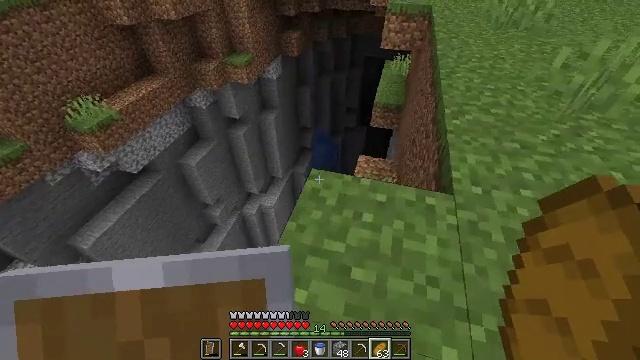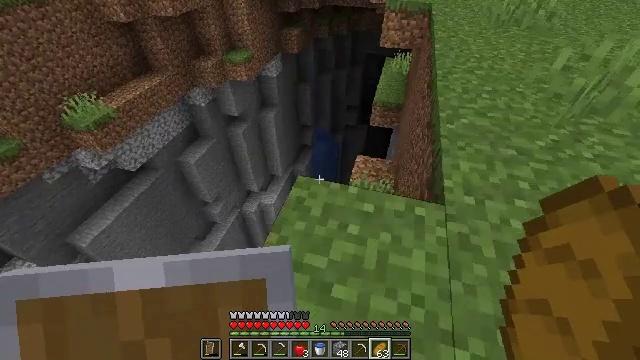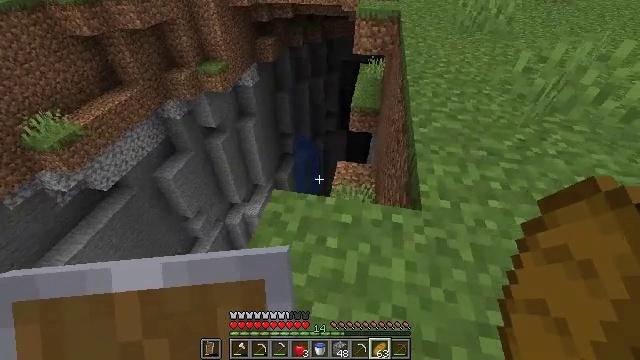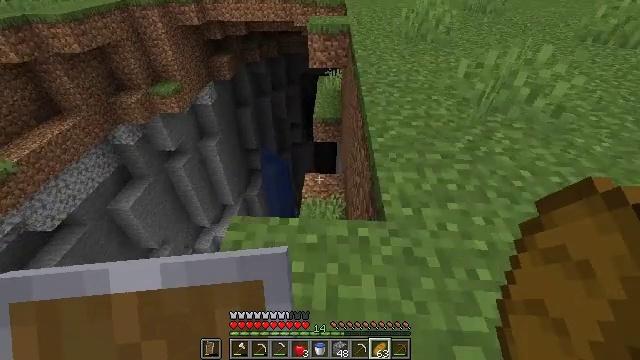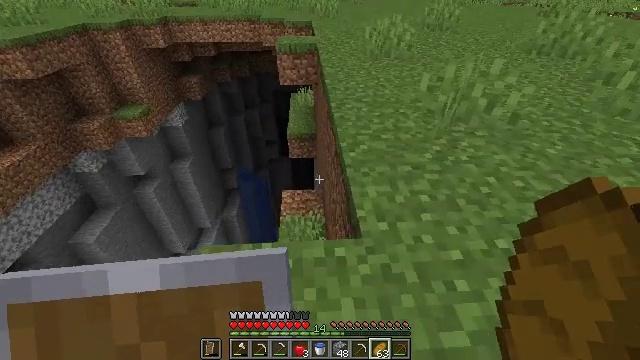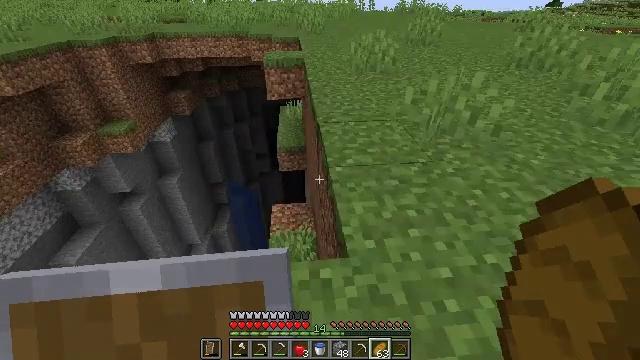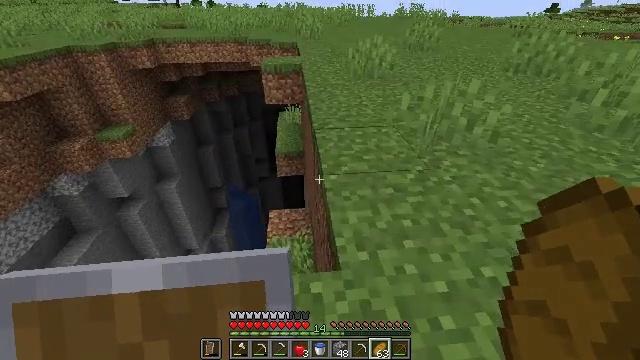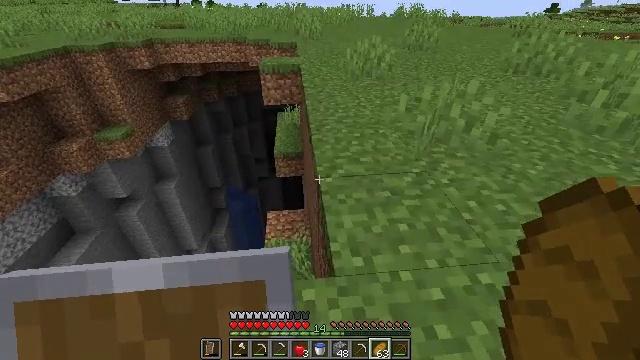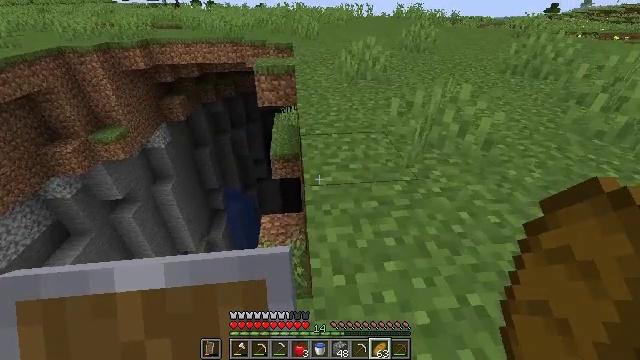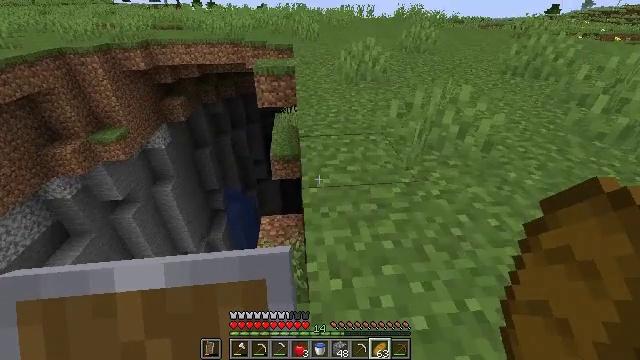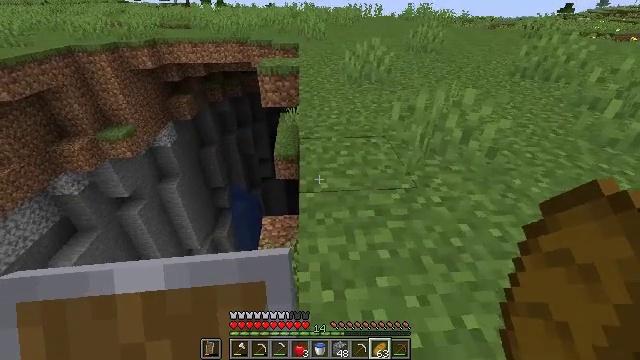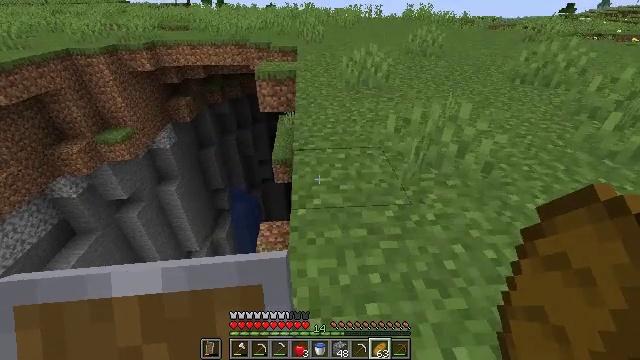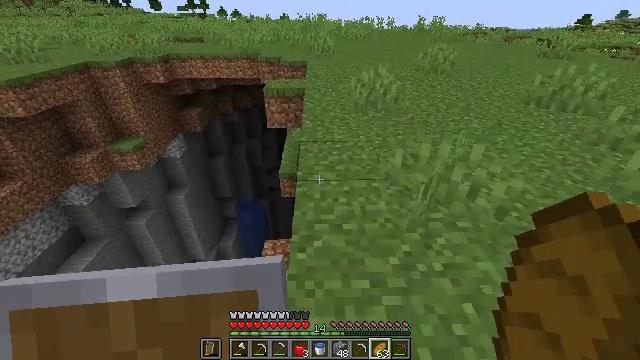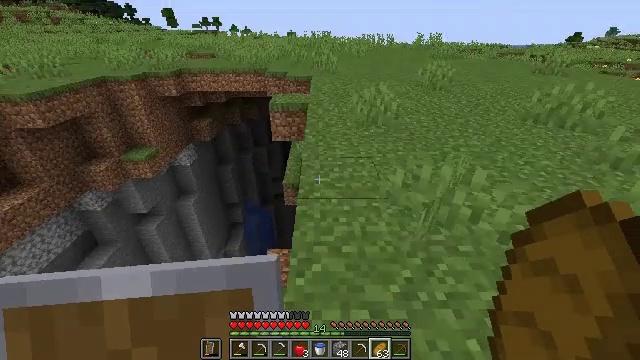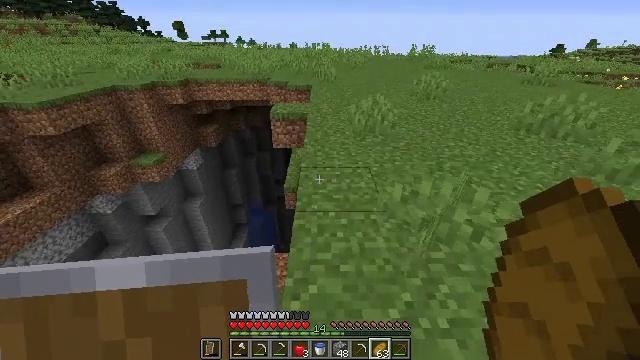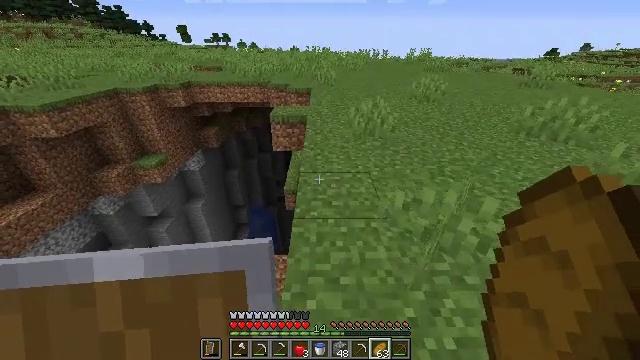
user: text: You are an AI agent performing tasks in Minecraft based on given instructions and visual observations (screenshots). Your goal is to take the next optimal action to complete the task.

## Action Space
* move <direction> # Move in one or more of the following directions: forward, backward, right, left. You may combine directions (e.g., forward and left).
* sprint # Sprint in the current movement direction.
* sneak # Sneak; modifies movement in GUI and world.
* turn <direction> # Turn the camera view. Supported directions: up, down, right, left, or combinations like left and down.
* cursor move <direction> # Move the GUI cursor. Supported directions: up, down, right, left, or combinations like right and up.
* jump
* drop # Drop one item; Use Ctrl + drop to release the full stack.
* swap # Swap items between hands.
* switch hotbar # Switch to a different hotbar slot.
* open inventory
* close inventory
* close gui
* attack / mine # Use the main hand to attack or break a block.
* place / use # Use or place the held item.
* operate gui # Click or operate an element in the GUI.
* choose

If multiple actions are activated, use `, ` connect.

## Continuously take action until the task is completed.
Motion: motion action
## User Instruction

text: Break the hay block to collect it.
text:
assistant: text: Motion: move forward and move right, sneak
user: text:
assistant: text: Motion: move forward and move right, sneak, turn right and up
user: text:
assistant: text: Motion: move forward and move right, sneak, turn right and up
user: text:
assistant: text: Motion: move forward and move right, sneak, turn right and up
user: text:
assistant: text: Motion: move forward and move right, sneak, turn right and up
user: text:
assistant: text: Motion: move forward and move right, sneak
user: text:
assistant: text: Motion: move forward and move right, sneak
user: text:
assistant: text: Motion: move forward and move right, sneak
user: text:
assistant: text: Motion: move forward and move right, sneak
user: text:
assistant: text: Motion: move forward and move right, turn left
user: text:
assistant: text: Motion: move forward
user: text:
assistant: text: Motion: move forward, sprint, turn left and up
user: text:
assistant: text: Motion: move forward, sprint, turn up
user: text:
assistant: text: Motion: move forward, sprint
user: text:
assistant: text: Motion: move forward, sprint
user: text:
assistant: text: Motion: move forward, sprint
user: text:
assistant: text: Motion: move forward, sprint
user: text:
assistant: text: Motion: move forward, sprint
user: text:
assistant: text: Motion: move forward, sprint
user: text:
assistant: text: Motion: move forward, sprint
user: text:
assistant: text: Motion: move forward, sprint
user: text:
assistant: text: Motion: move forward, sprint, jump
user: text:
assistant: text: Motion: move forward, sprint, jump
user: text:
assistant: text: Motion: move forward, sprint, jump
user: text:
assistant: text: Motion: move forward, sprint, jump
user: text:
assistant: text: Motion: move forward, sprint, jump
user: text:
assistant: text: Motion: move forward, sprint, jump
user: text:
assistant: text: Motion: move forward, sprint, jump
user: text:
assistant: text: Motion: move forward, sprint, jump
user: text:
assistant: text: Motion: move forward, sprint, jump